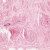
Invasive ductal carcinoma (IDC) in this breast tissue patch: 0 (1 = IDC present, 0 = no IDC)